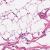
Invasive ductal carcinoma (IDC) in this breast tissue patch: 0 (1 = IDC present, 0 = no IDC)